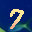
Label: 7